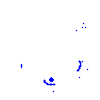
Particle: proton